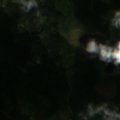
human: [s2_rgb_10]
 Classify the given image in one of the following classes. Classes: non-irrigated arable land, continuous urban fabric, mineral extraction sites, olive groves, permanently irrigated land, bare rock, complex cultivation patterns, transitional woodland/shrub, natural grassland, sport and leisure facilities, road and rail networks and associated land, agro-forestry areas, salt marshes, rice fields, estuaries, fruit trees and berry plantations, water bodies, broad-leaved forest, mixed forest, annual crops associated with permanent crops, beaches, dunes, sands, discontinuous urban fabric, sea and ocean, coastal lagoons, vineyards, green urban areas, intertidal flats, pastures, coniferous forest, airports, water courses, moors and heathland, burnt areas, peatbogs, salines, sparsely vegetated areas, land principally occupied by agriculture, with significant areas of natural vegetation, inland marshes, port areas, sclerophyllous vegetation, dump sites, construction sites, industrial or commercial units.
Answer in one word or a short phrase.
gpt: coniferous forest, mixed forest, transitional woodland/shrub